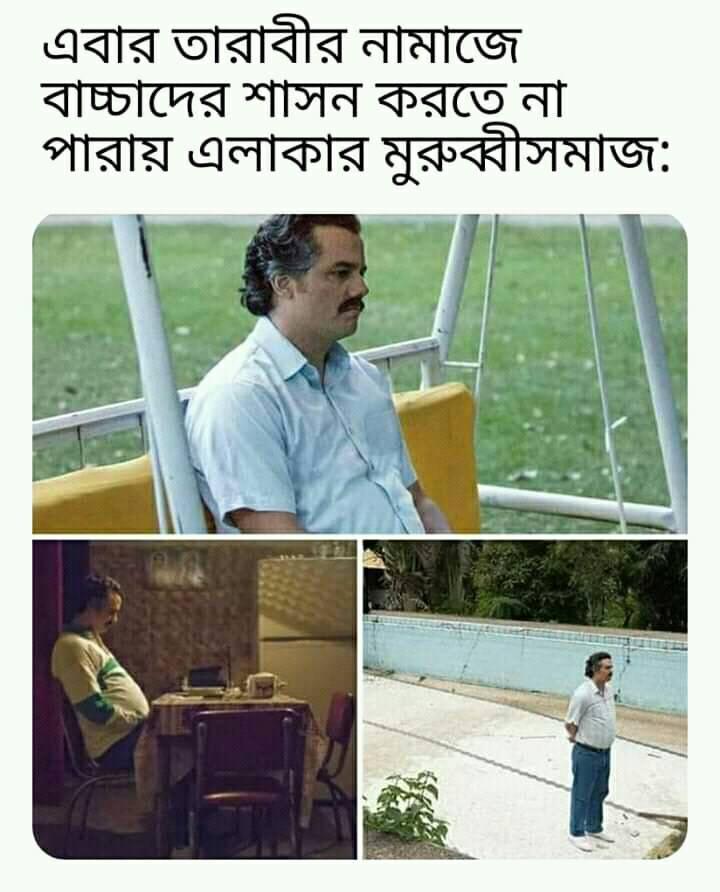
Caption: এবার তারাবীর নামাজে বাচ্চাদের শাসন করতে না পারায় এলাকার মুরুব্বীসমাজঃ
Label: non-hate